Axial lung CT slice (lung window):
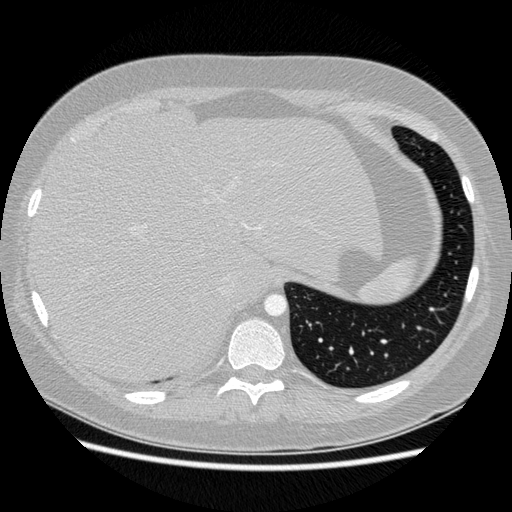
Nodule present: no